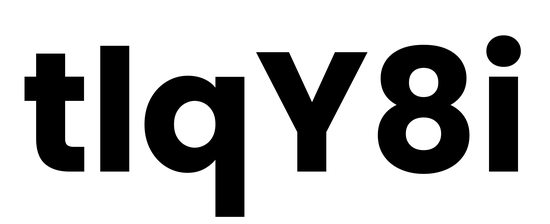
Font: Poppins-Bold